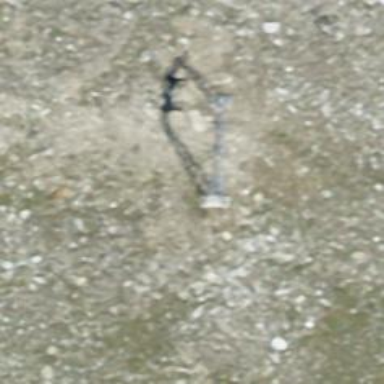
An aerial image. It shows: Pylon for aerialway.